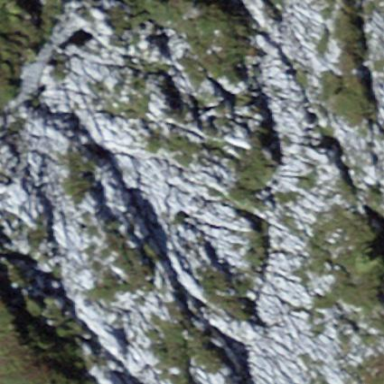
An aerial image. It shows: Landscape of bare rock.